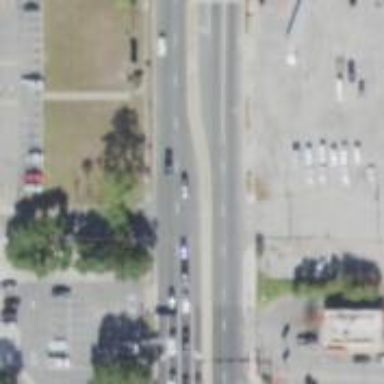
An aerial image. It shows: Unmarked road crossing.